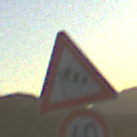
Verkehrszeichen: SeitenwindVonLinks
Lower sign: Geschwindigkeit60
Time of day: SunriseSunset
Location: Outdoor (Nature)
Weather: Clear
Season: NotSpecified
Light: Natural